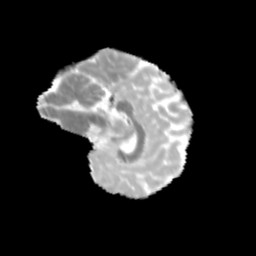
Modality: MD
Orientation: sagittal
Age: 11
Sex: female
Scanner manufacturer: siemens
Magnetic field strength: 3 T
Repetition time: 3.8 s
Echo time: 0.07 s